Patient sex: M
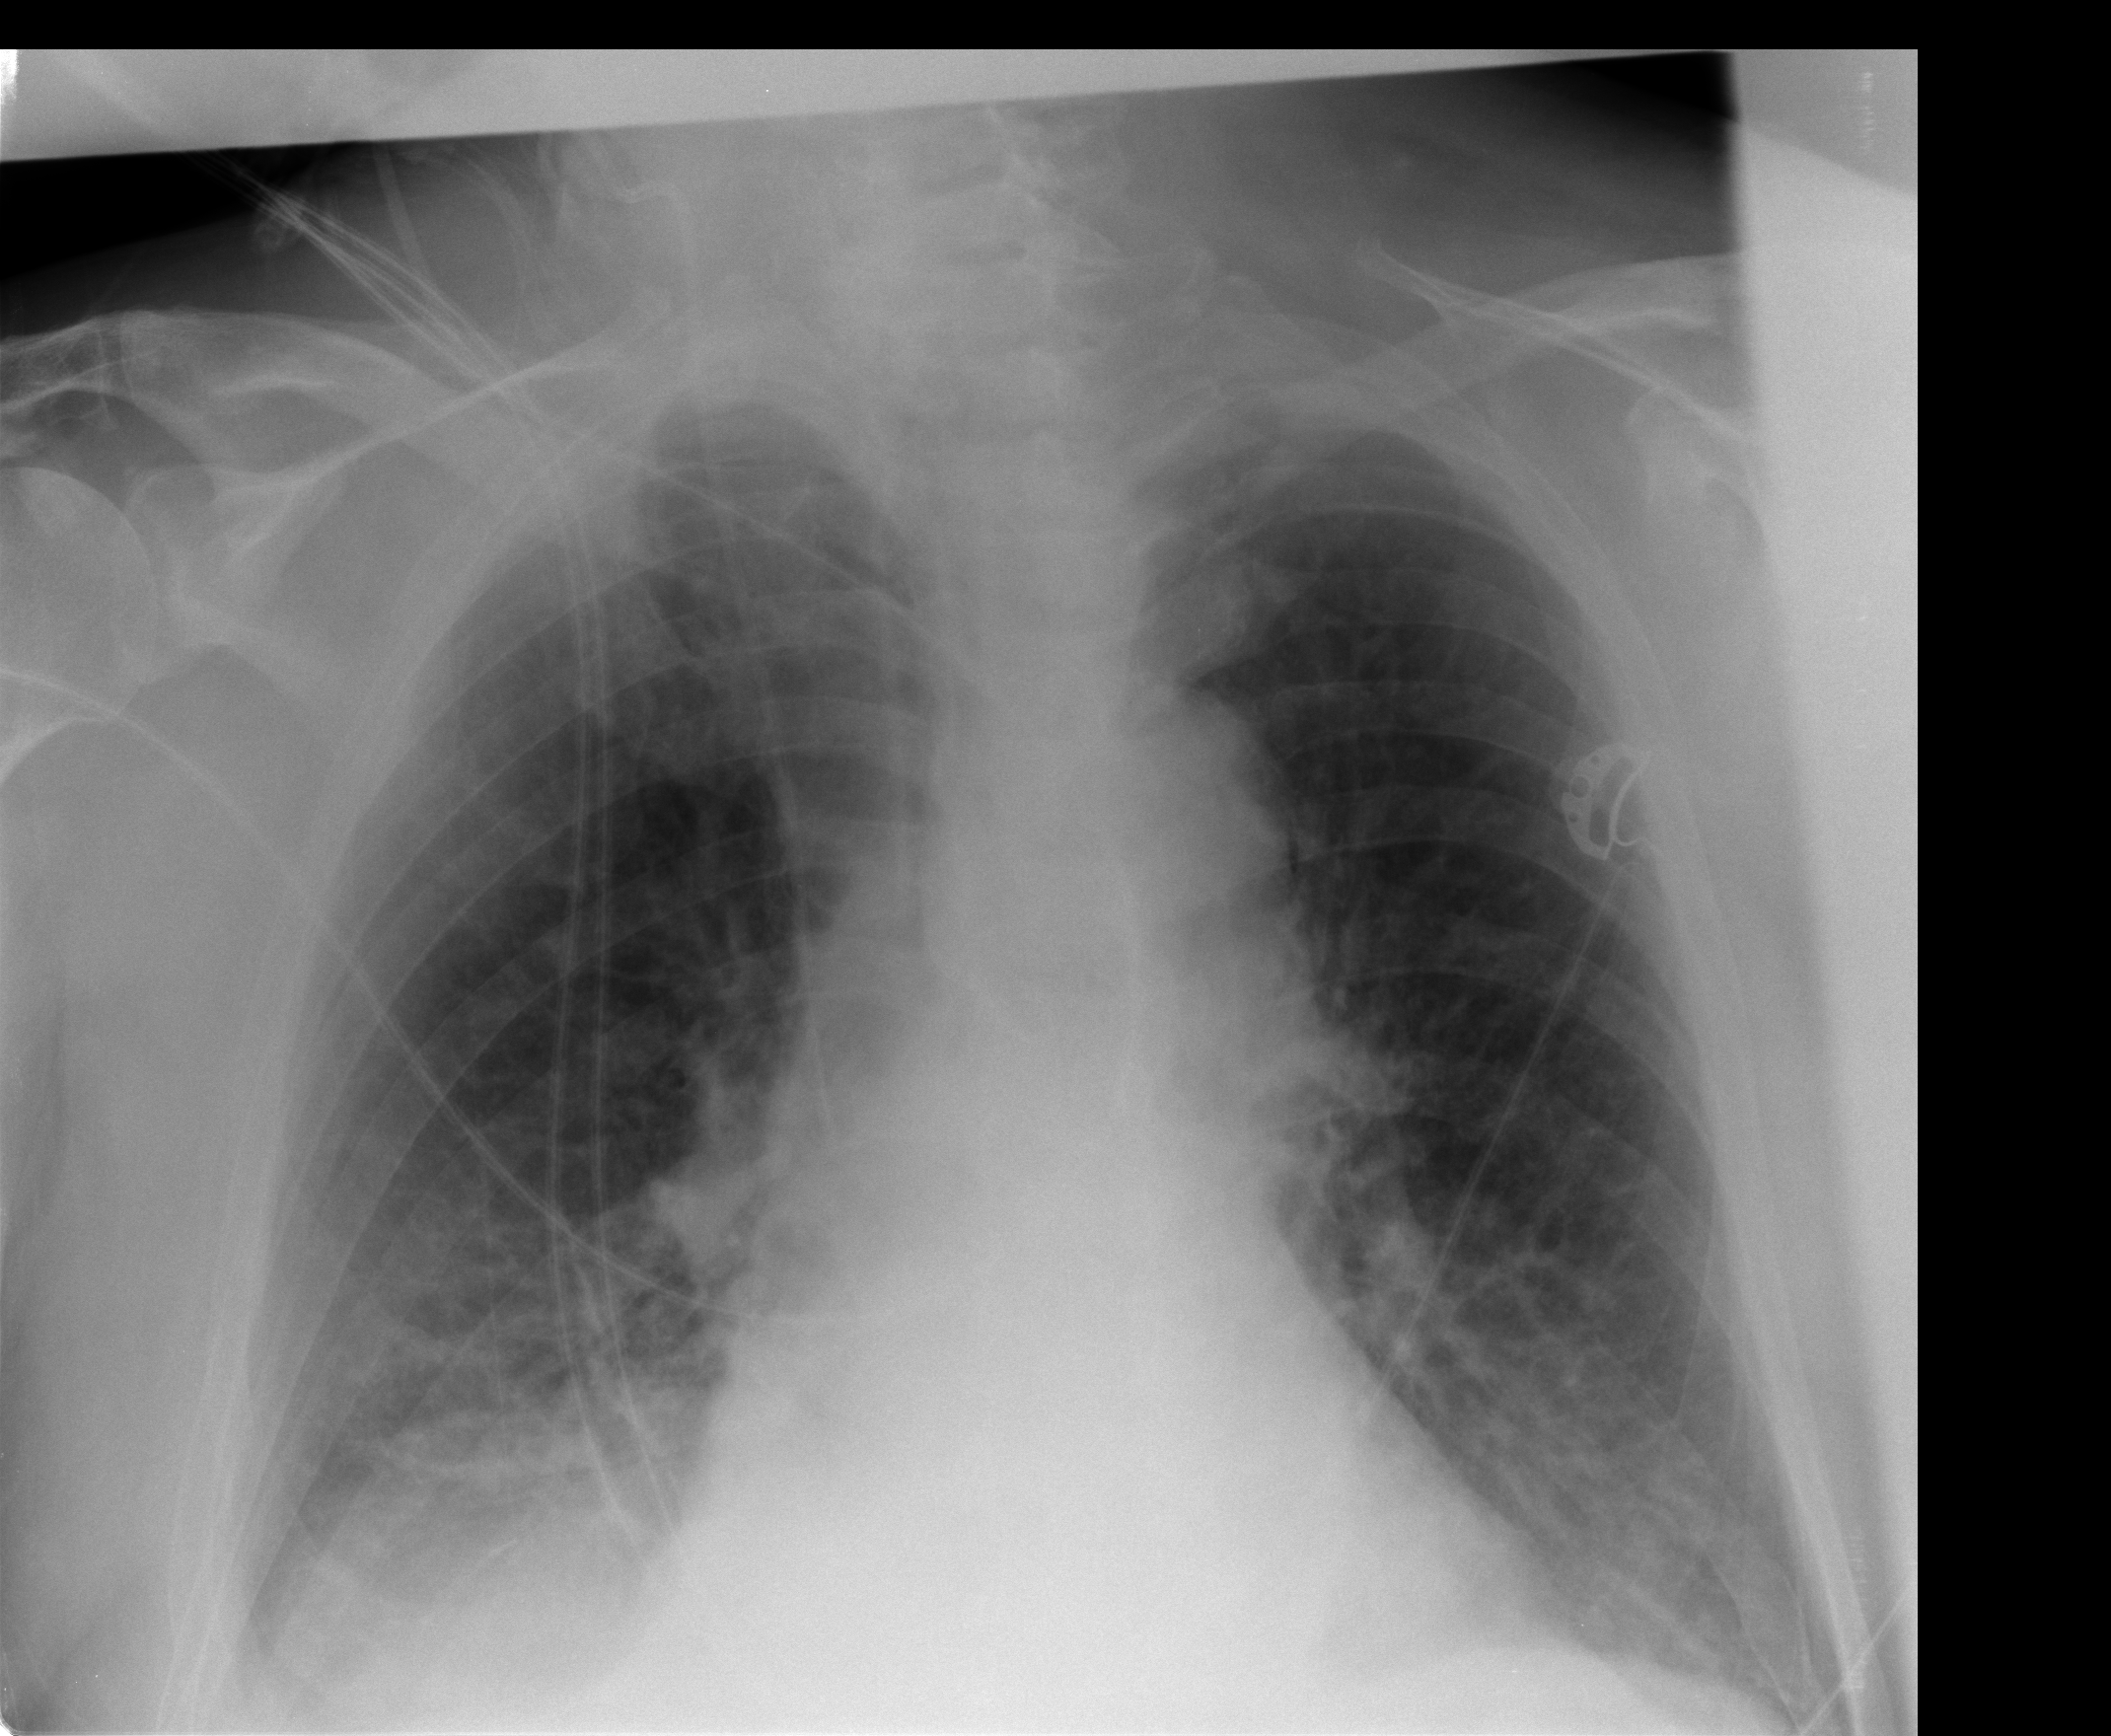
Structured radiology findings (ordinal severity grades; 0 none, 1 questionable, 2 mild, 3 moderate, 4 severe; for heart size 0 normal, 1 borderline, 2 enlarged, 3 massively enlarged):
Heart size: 0
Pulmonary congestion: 2
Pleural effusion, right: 3
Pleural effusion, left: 0
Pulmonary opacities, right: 2
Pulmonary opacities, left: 0
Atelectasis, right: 2
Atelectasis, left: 2